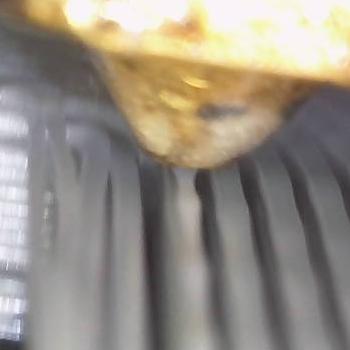
Flow rate: 33%